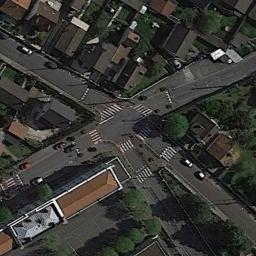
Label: intersection